Field crop: maize
Growth stage: 2
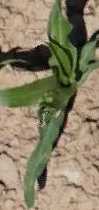
Species: maize